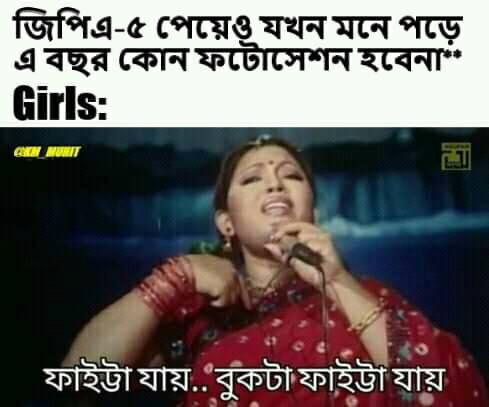
Caption: জিপিএ-৫ পেয়েও যখন মনে পড়ে এ বছর কোন ফটোসেশন হবেনা**  Girls: ফাইট্টা যায় ... বুকটা ফাইট্টা যায়
Label: non-hate